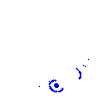
Particle: electron